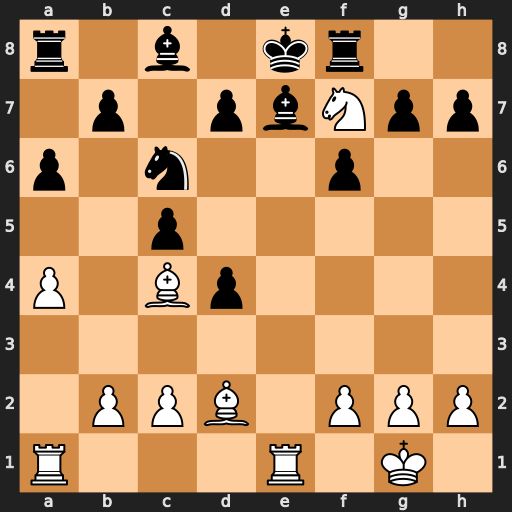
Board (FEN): r1b1kr2/1p1pbNpp/p1n2p2/2p5/P1Bp4/8/1PPB1PPP/R3R1K1
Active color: w
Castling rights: q
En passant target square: -
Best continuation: Rxe7+ Kxe7 Re1+ Ne5 Rxe5+ fxe5 Bg5+ Ke8 Nd6#